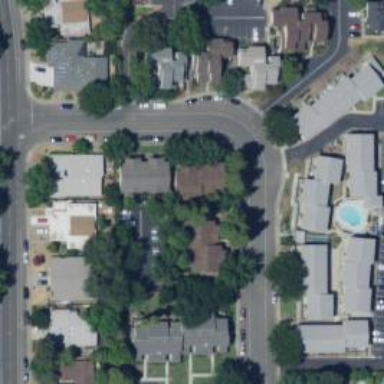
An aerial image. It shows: Residential area.